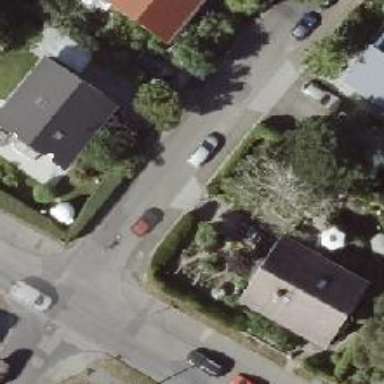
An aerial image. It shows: Residential road with asphalt surface.